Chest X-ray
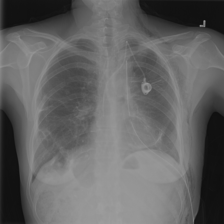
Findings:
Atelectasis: negative
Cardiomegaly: negative
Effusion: negative
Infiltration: negative
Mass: negative
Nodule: negative
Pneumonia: negative
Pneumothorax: negative
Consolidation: negative
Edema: negative
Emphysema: positive
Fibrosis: negative
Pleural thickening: negative
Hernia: negative